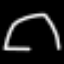
Label: mushroom